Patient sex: M
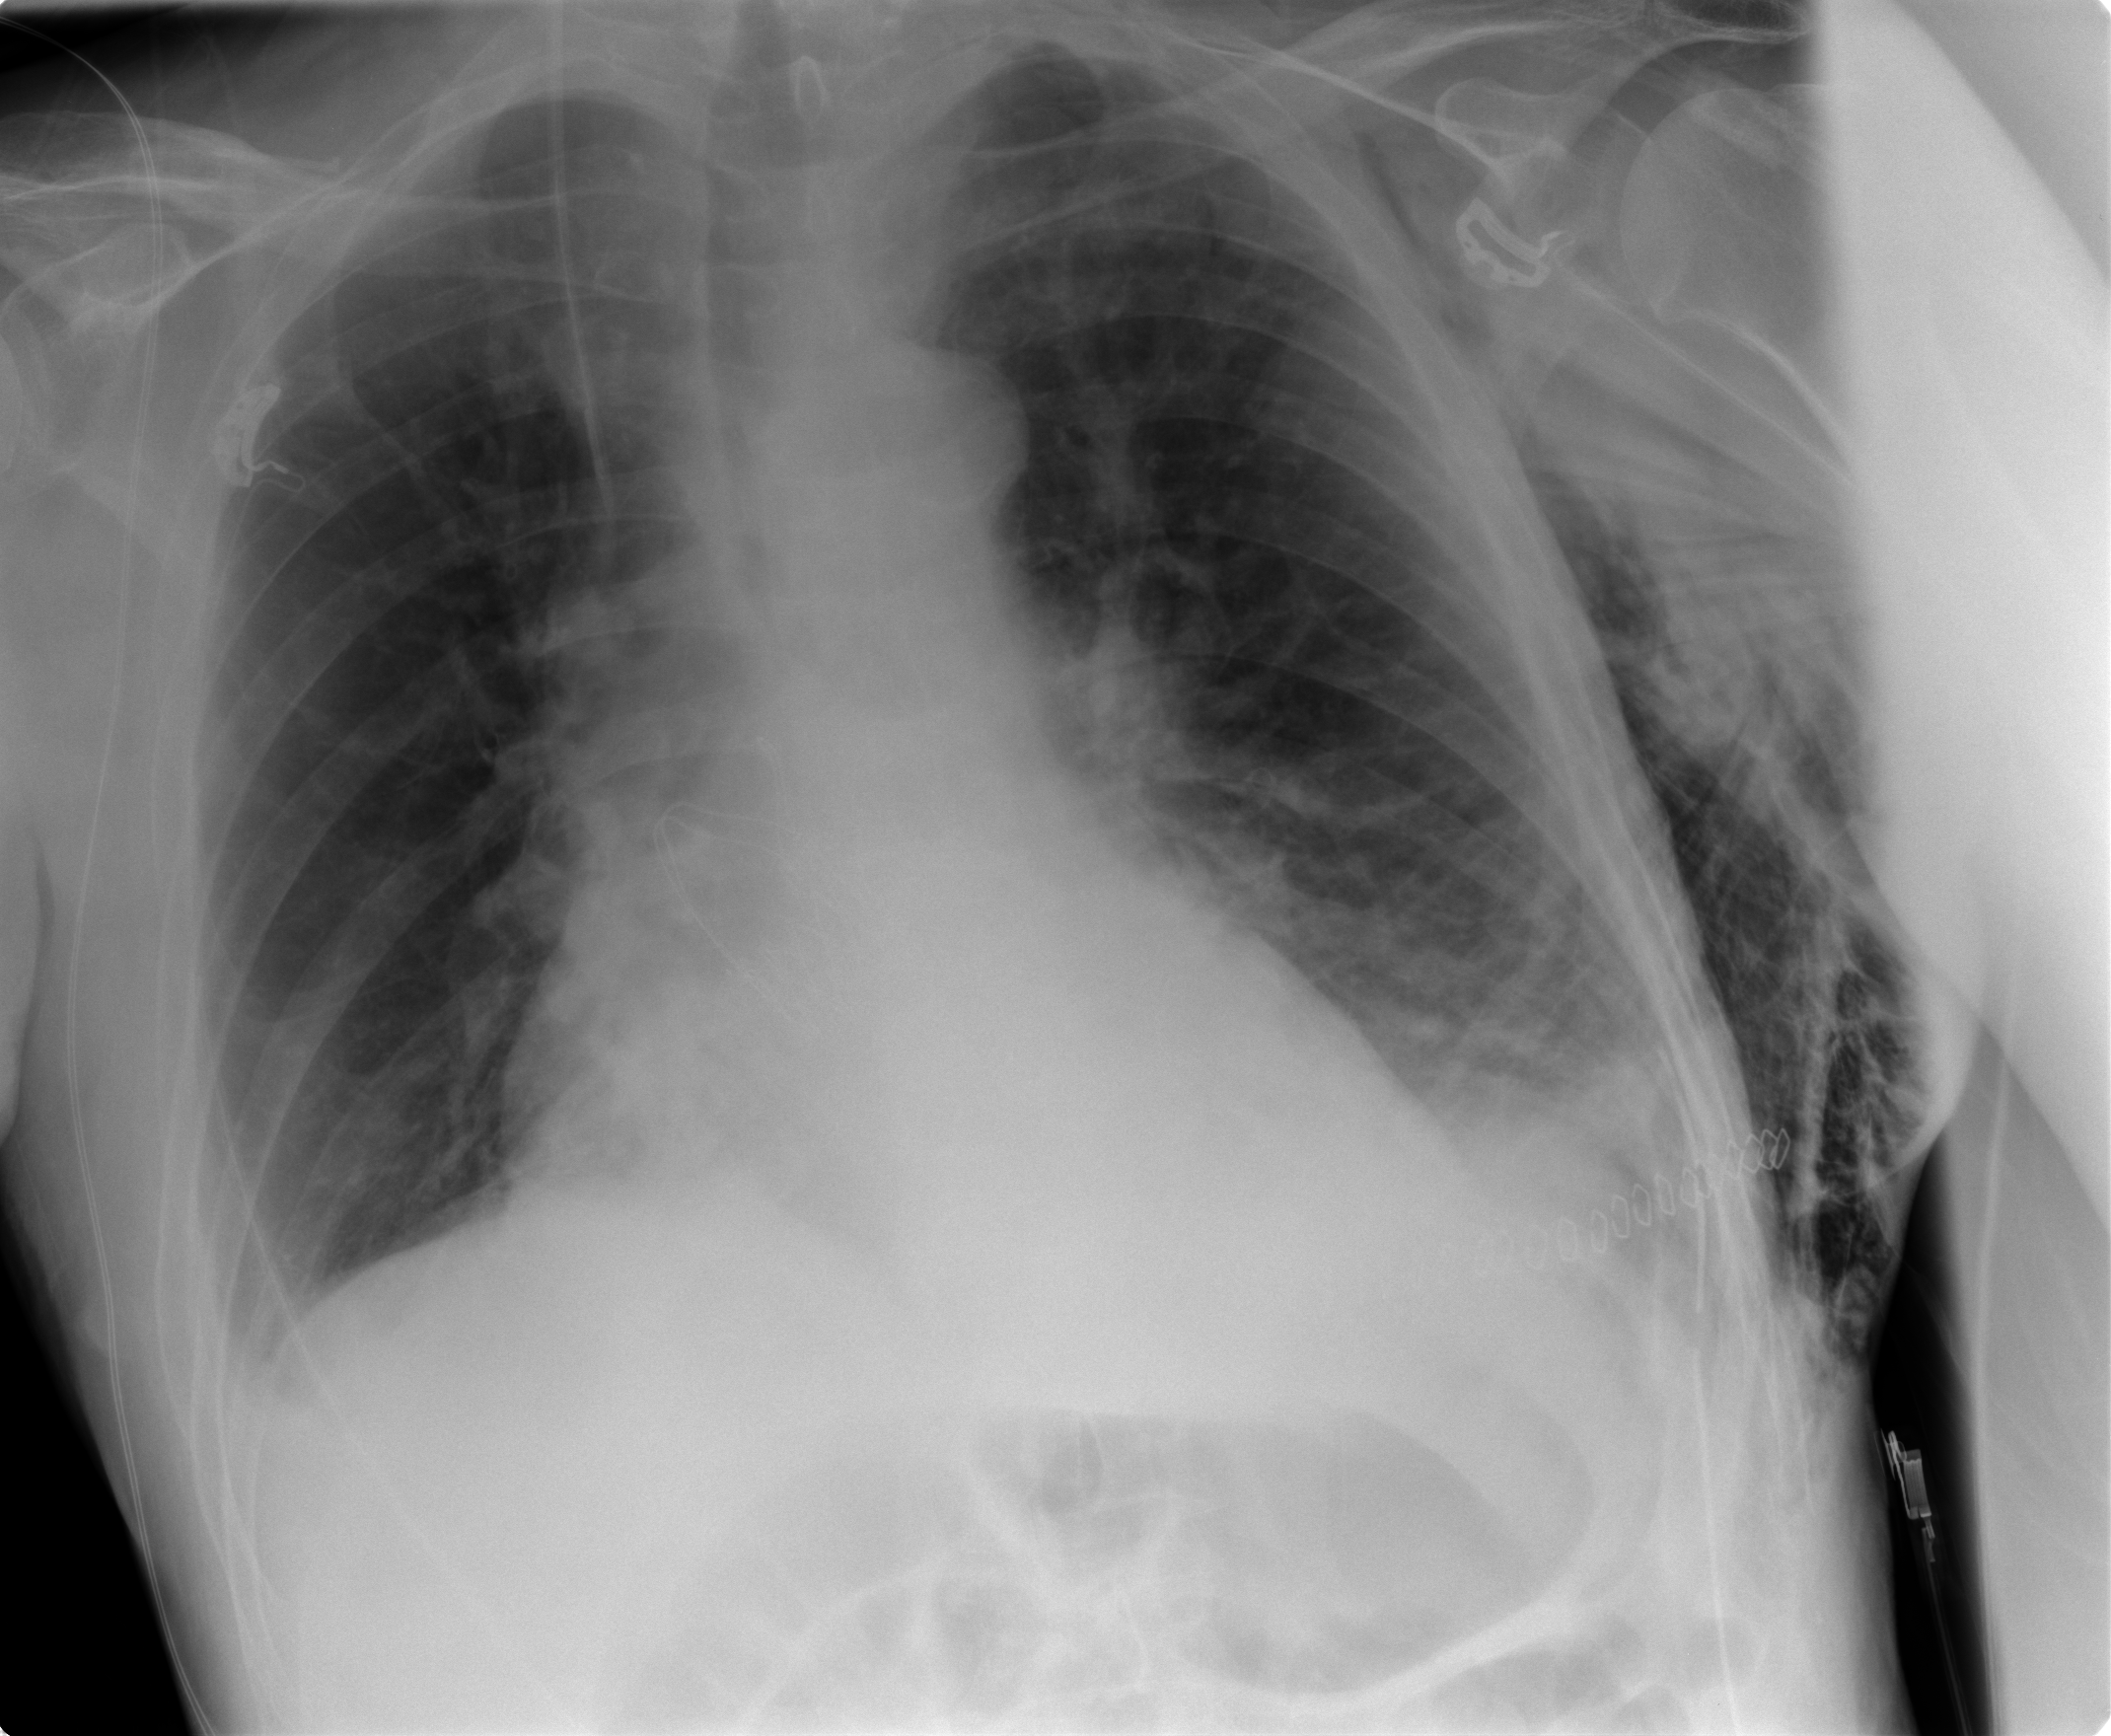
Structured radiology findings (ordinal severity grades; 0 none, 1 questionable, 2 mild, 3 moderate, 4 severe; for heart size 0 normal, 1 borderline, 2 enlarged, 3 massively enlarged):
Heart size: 2
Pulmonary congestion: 2
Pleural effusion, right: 2
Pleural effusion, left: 2
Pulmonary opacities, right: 0
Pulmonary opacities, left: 0
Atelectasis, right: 2
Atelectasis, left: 2